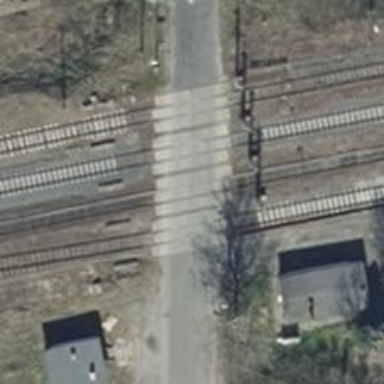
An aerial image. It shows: Level crossing along the railway.